Question: I'm trying to set up email notification for our Teamcity server (v9.0.1). During some trial and error I entered smtp login and smtp password, and saved. The problem is that the smtp-server I'm supposed to use does not require a login and password, so I would like to set these fields to empty.
I am able to remove the login and password, and successfully test my connection, but if I press save, the page reloads, and the login and password are reset back to the previous value. Please see the attached image.
I want to remove the values of the yellow fields in the image below.

Thanks a lot for your help.
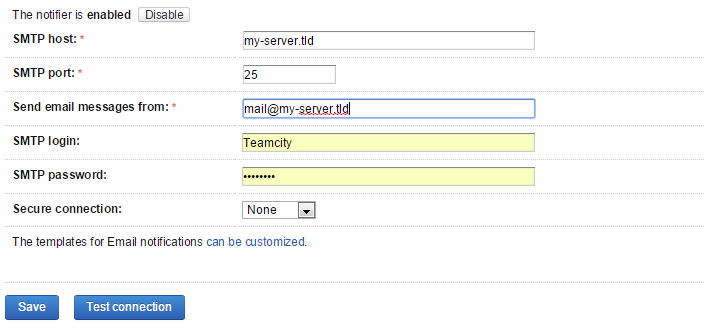
Answer: After more trial and error, I discovered that this was browser specific.
I use the latest version of Opera, which auto-filled the fields. Changing to another browser fixed the error.